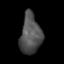
Tissue: prostate
Cell type: Fibroblasts
Senescence score: 0.7201
Nuclear area (px): 817
Mean DAPI intensity: 81.714